Field crop: maize
Growth stage: 2
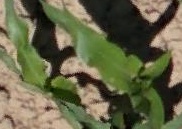
Species: maize